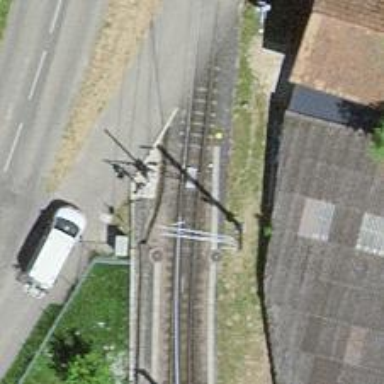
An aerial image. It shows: Tram railway with electrified contact lines.